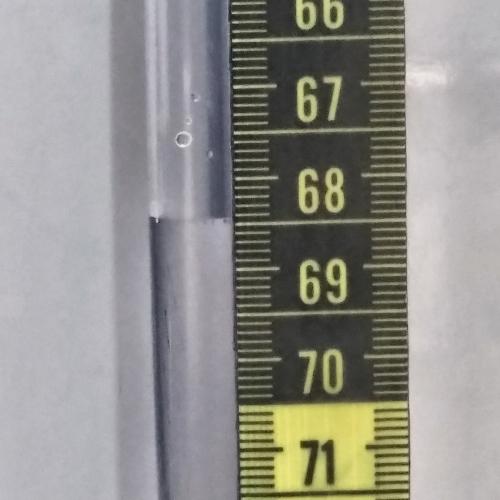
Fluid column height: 68.4 cm